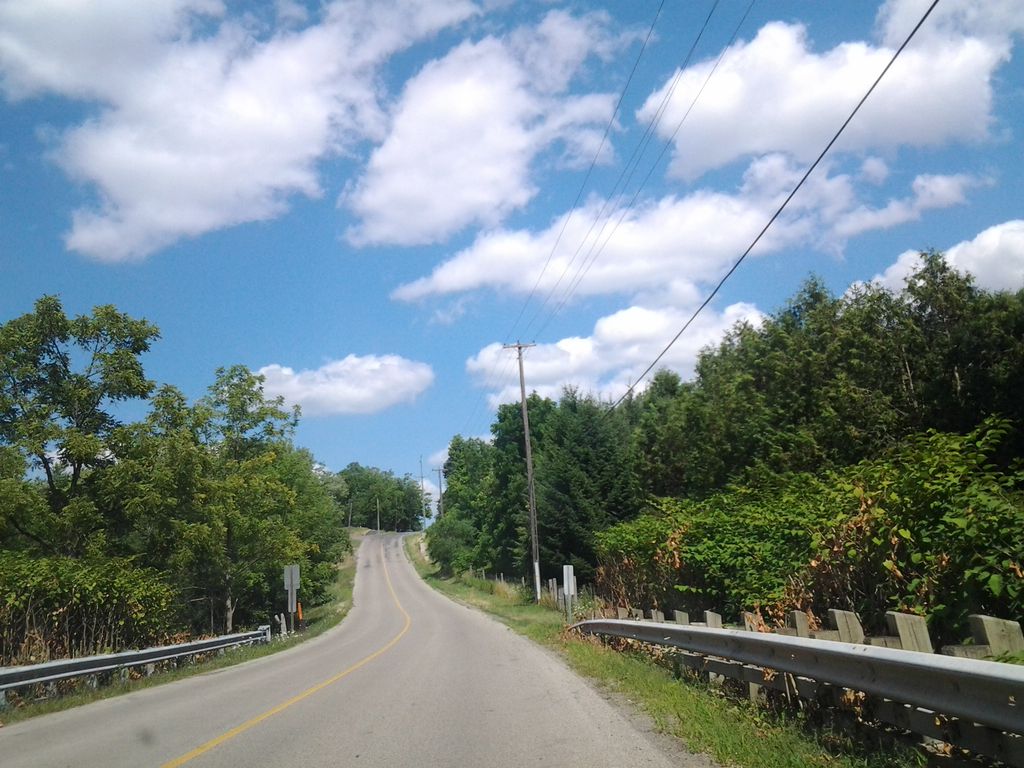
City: hamilton